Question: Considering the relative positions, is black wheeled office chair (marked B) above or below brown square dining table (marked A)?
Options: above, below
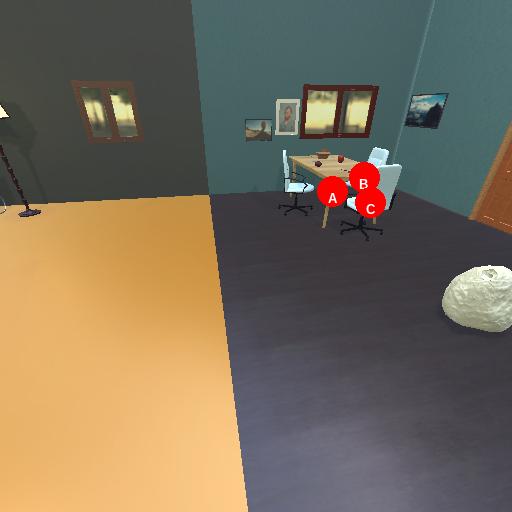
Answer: above